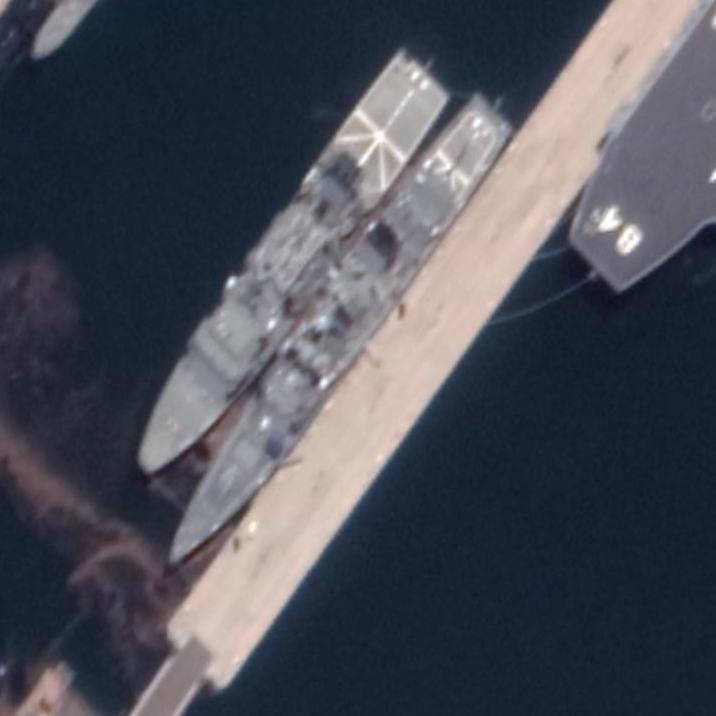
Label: cruiser